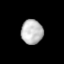
Tissue: lung
Cell type: Endothelial cells
Senescence score: 0.6628
Nuclear area (px): 520
Mean DAPI intensity: 188.429